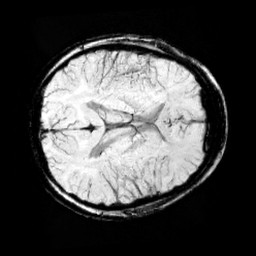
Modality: minIP
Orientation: axial
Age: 11
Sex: male
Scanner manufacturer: siemens
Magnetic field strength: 3 T
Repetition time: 0.027 s
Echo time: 0.02 s